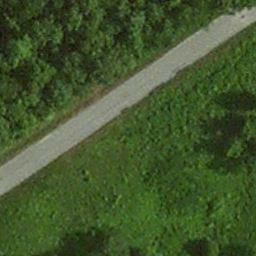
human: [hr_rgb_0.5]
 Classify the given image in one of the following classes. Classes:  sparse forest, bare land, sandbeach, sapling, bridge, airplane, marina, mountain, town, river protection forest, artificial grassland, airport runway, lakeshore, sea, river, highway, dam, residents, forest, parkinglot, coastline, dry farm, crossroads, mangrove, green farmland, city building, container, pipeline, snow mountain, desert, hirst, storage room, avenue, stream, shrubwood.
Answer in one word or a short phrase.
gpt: avenue